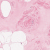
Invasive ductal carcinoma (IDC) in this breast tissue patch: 0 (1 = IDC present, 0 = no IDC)